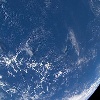
Label: water